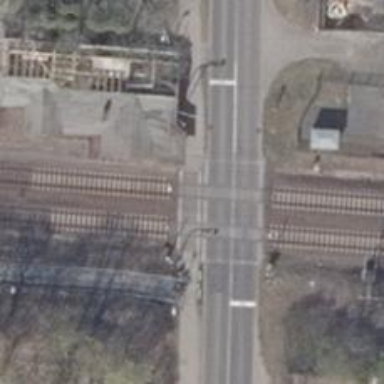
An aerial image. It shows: Railway crossing with full barrier.